Field crop: tomato
Growth stage: 2
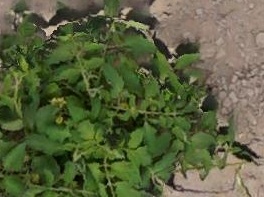
Species: tomato